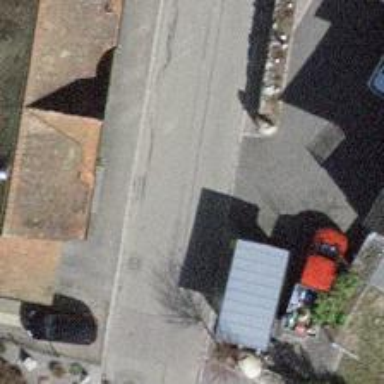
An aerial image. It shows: Pillar post box is available as amenity.